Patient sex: F
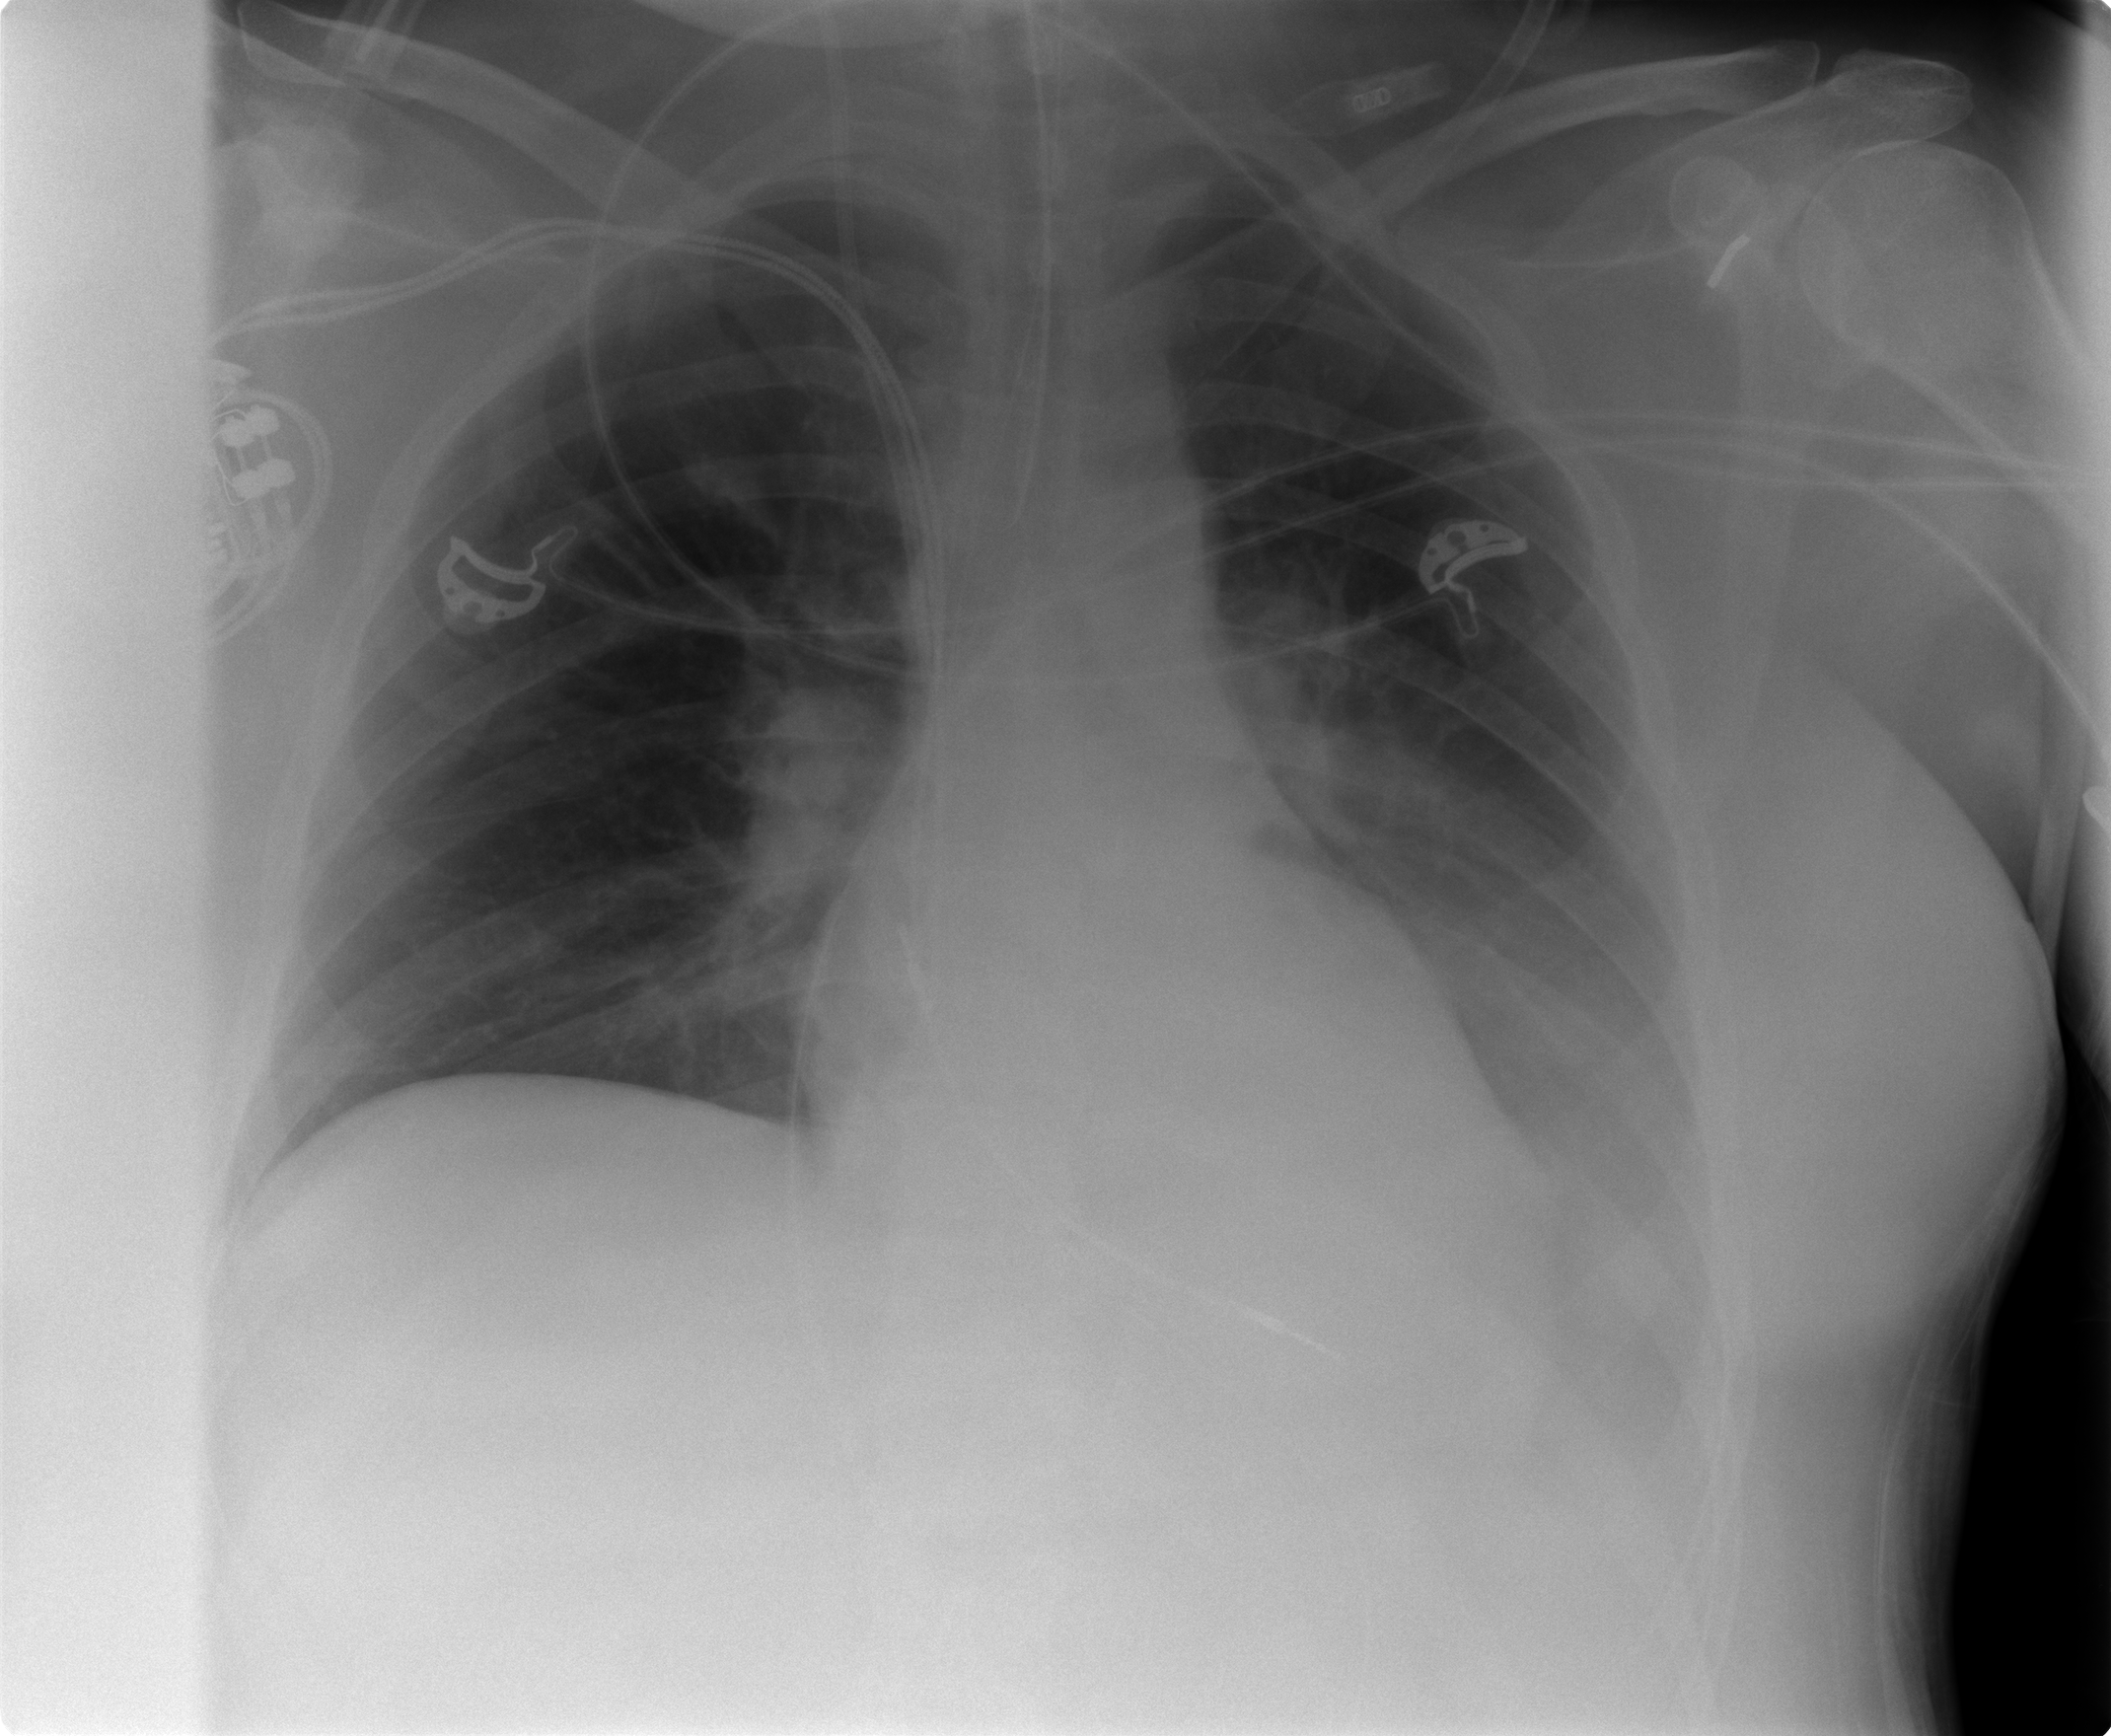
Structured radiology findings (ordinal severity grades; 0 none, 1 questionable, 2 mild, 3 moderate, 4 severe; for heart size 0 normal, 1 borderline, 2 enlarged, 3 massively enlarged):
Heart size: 0
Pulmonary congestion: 0
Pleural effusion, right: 0
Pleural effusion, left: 2
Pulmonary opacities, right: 0
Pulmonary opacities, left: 0
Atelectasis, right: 0
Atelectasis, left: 2